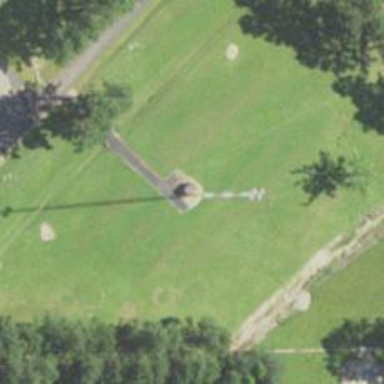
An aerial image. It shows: Mast tower used for communication.